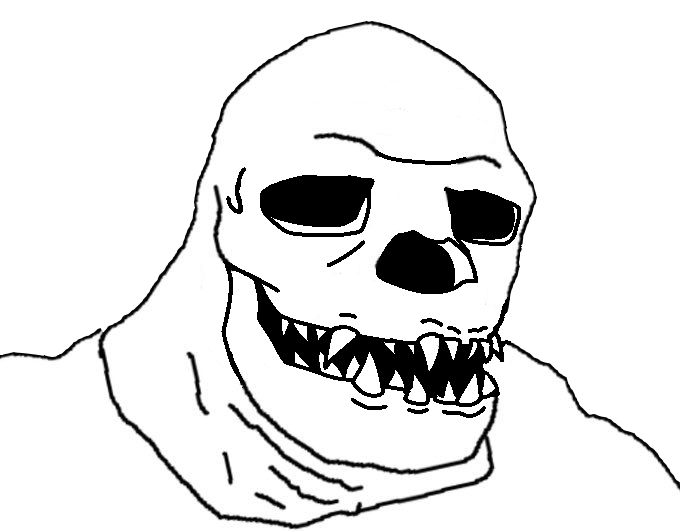
Label: 5_Craig